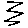
Label: zigzag